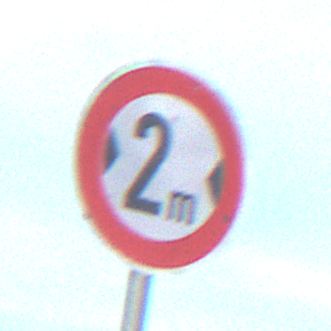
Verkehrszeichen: TatsaechlicheBreite2
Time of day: SunriseSunset
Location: Outdoor (Beach)
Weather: PartlyCloudy
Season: NotSpecified
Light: Natural